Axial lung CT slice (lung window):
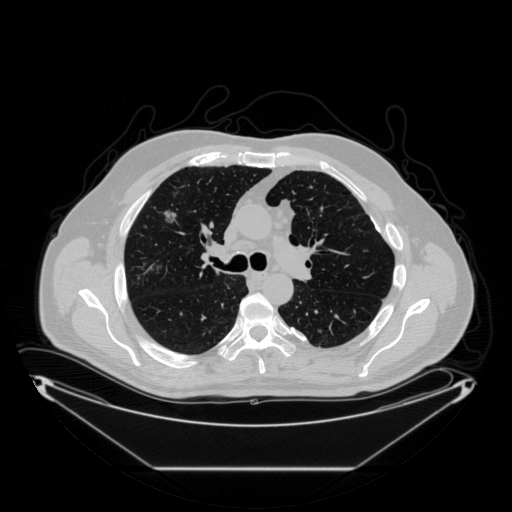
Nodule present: yes
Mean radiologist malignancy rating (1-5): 3.667